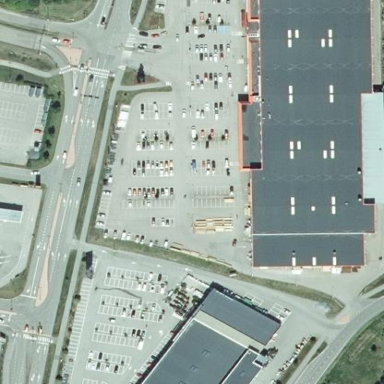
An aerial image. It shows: Retail area.